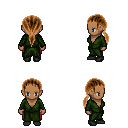
a pixel art fantasy rpg character, female body template, human, dark skin, green robe, red pants, brown ponytail hairstyle, black shoes, four views (front, back, left, right), 2x2 character sprite sheet, small pixel art, hard edges, no anti-aliasing